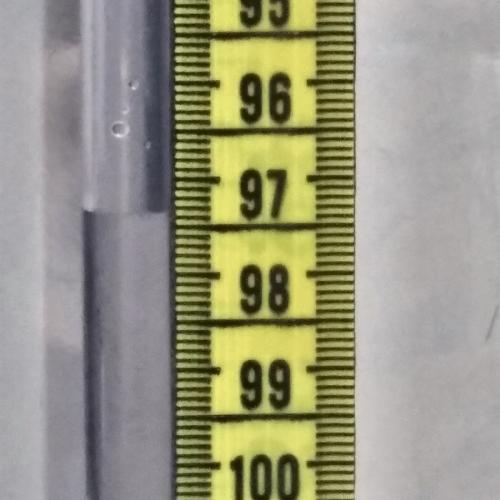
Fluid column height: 97.3 cm